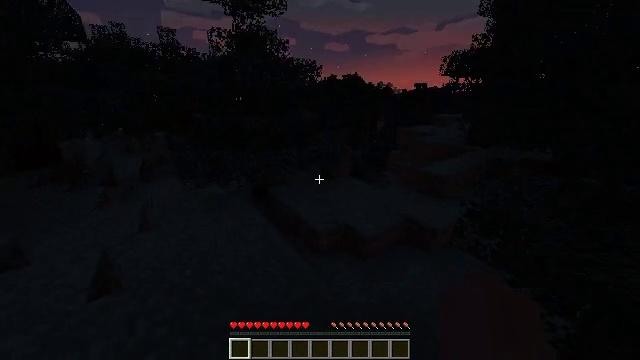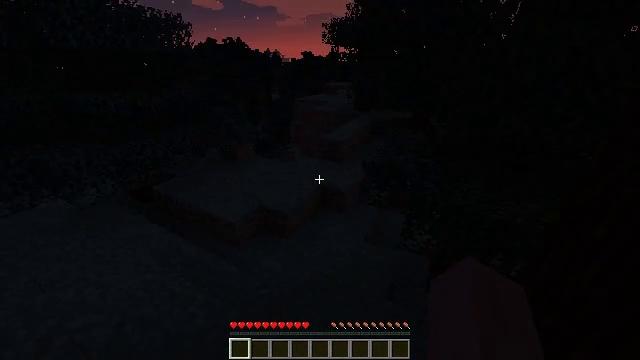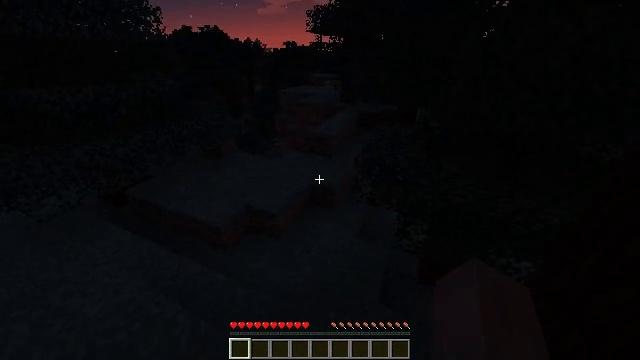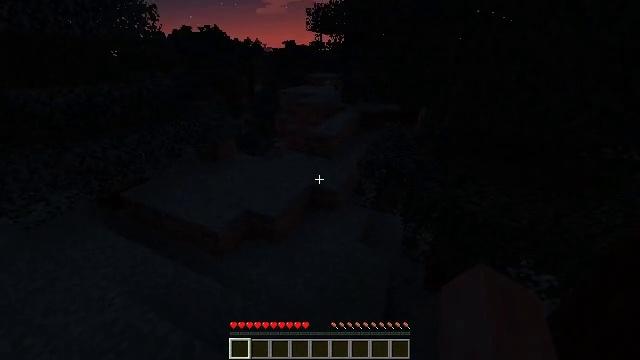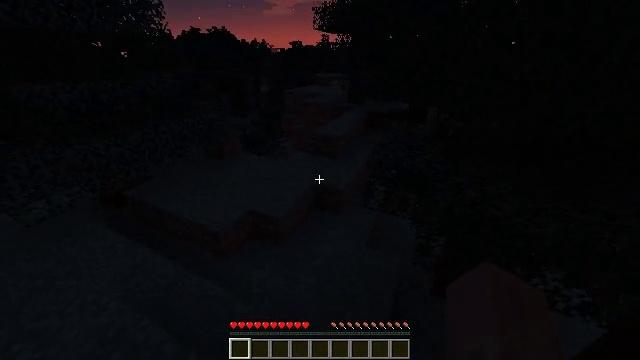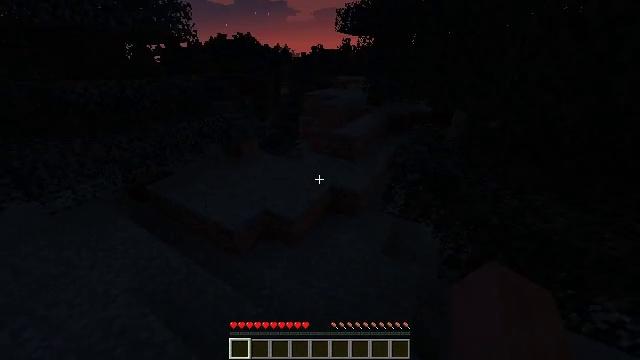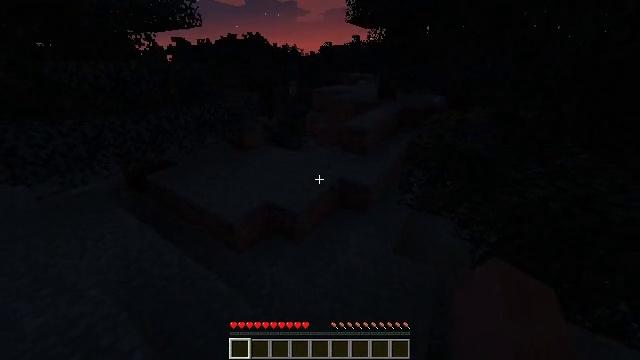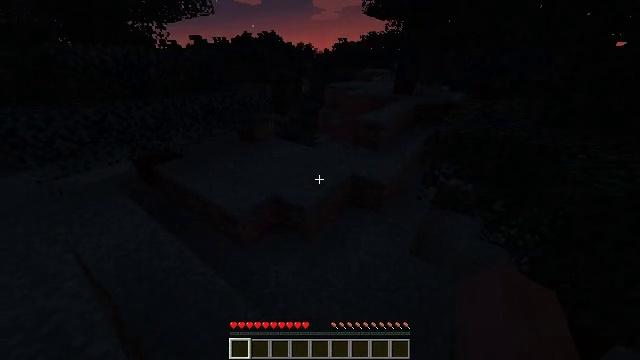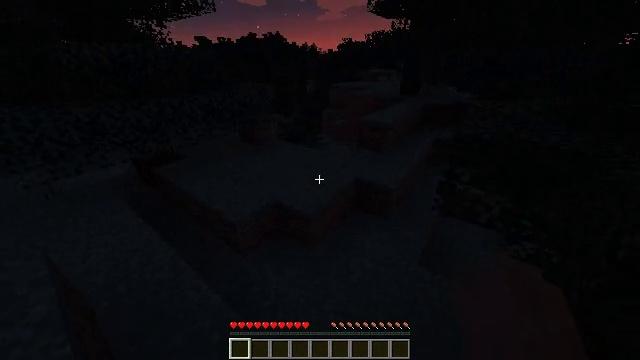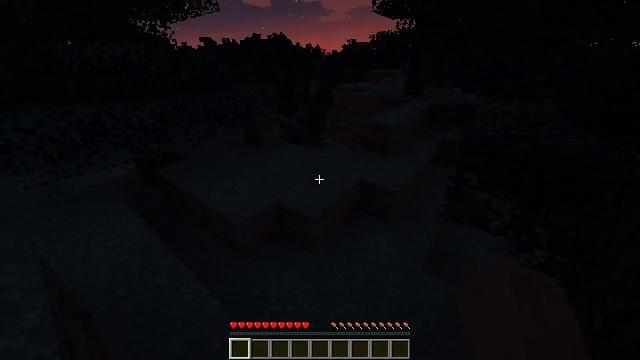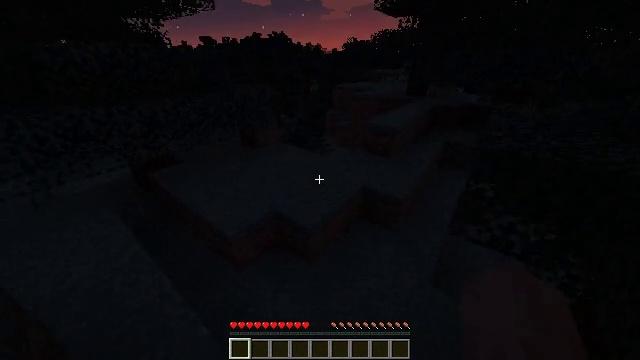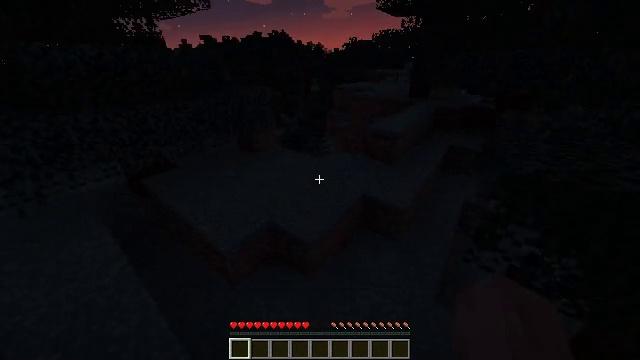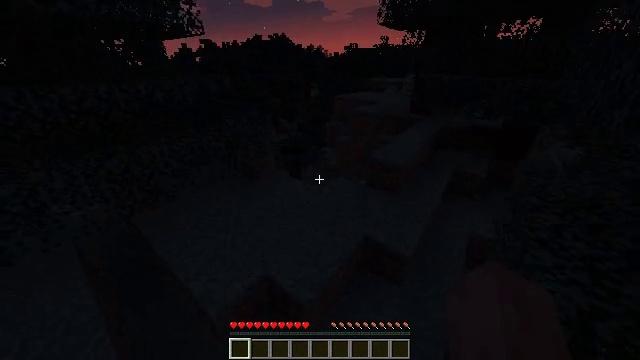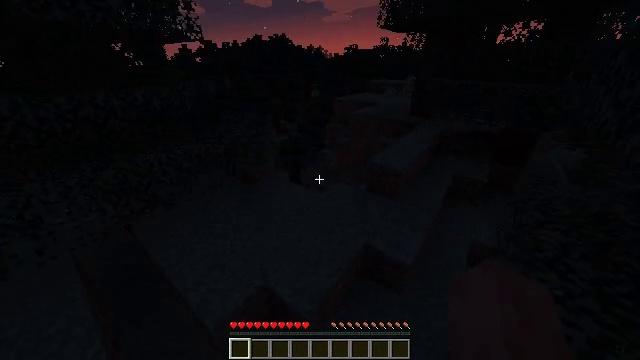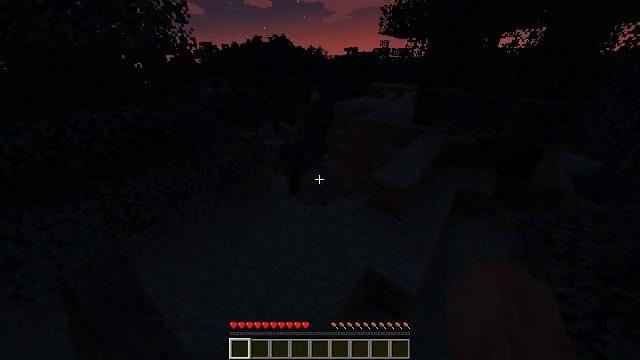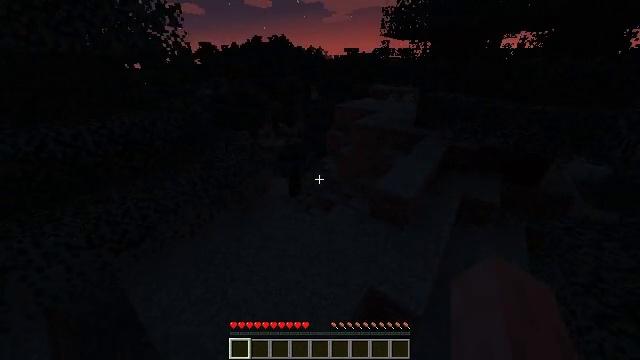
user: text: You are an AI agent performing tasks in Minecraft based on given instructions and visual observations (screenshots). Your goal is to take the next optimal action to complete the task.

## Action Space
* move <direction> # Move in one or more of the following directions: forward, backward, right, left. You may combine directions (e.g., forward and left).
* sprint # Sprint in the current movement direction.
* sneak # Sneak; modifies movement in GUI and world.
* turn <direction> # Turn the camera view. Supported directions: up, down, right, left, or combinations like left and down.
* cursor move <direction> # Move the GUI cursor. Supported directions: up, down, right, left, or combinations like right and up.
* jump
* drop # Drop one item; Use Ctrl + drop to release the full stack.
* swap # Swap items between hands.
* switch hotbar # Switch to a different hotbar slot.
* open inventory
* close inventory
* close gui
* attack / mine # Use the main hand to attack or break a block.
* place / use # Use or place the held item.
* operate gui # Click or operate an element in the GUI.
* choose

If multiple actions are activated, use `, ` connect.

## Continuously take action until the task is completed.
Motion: motion action
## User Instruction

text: Drop an emerald.
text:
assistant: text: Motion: move forward, sprint, turn right and down
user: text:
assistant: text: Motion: move forward, sprint, turn right and down
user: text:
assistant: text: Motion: move forward, sprint
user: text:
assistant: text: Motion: move forward, sprint, turn left
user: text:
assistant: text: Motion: move forward, sprint, turn left
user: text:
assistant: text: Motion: move forward, sprint, turn left
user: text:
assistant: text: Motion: move forward, sprint, turn left
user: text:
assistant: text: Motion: move forward, sprint, turn left
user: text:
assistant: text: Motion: move forward, sprint
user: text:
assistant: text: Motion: move forward, sprint
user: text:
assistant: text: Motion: move forward, sprint, jump
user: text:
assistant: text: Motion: move forward, sprint, jump
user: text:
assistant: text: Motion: move forward, sprint, jump
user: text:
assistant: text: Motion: move forward, sprint, jump
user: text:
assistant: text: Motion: move forward, sprint, jump
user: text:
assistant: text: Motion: move forward, sprint, jump
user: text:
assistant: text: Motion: move forward, sprint, jump
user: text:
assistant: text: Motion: move forward, sprint, jump
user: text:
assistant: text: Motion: move forward, sprint, jump
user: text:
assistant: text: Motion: move forward, sprint, turn down, jump
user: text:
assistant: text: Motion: move forward, sprint, turn down, jump
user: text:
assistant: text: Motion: move forward, sprint, turn down, jump
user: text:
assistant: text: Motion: move forward, sprint, turn down, jump
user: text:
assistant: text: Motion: move forward, sprint, turn down, jump
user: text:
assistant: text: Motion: move forward, sprint, turn down, jump
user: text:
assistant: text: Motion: move forward and move right, sprint, turn down, jump
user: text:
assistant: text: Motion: move forward and move right, sprint
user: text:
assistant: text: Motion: move forward and move right, sprint
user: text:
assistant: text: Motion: move forward and move right, sprint
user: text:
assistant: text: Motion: move forward and move right, sprint